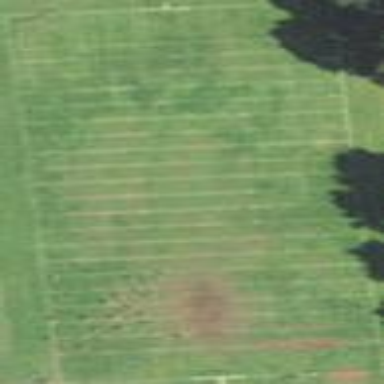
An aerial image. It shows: Pitch for American football.